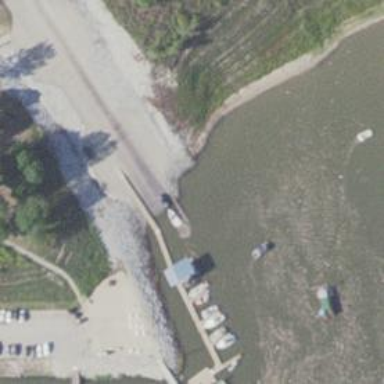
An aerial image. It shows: Slipway on leisure land.